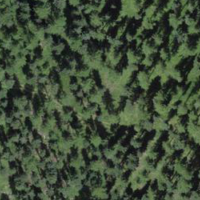
EUNIS habitat code: 43
Species observed at this site:
Arnica montana